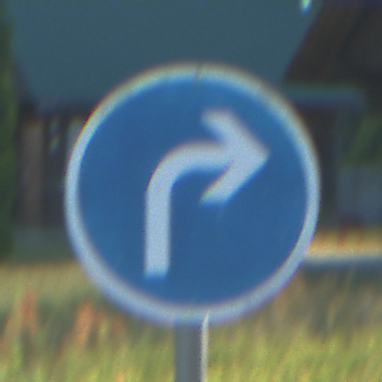
Verkehrszeichen: VorgeschriebeneFahrtrichtungRechts
Umgebung: Outdoor, Nature
Tageszeit: MorningAfternoon
Wetter: Clear
Licht: Natural
Jahreszeit: NotSpecified
Kontrast: HighContrast